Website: macys
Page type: gifting
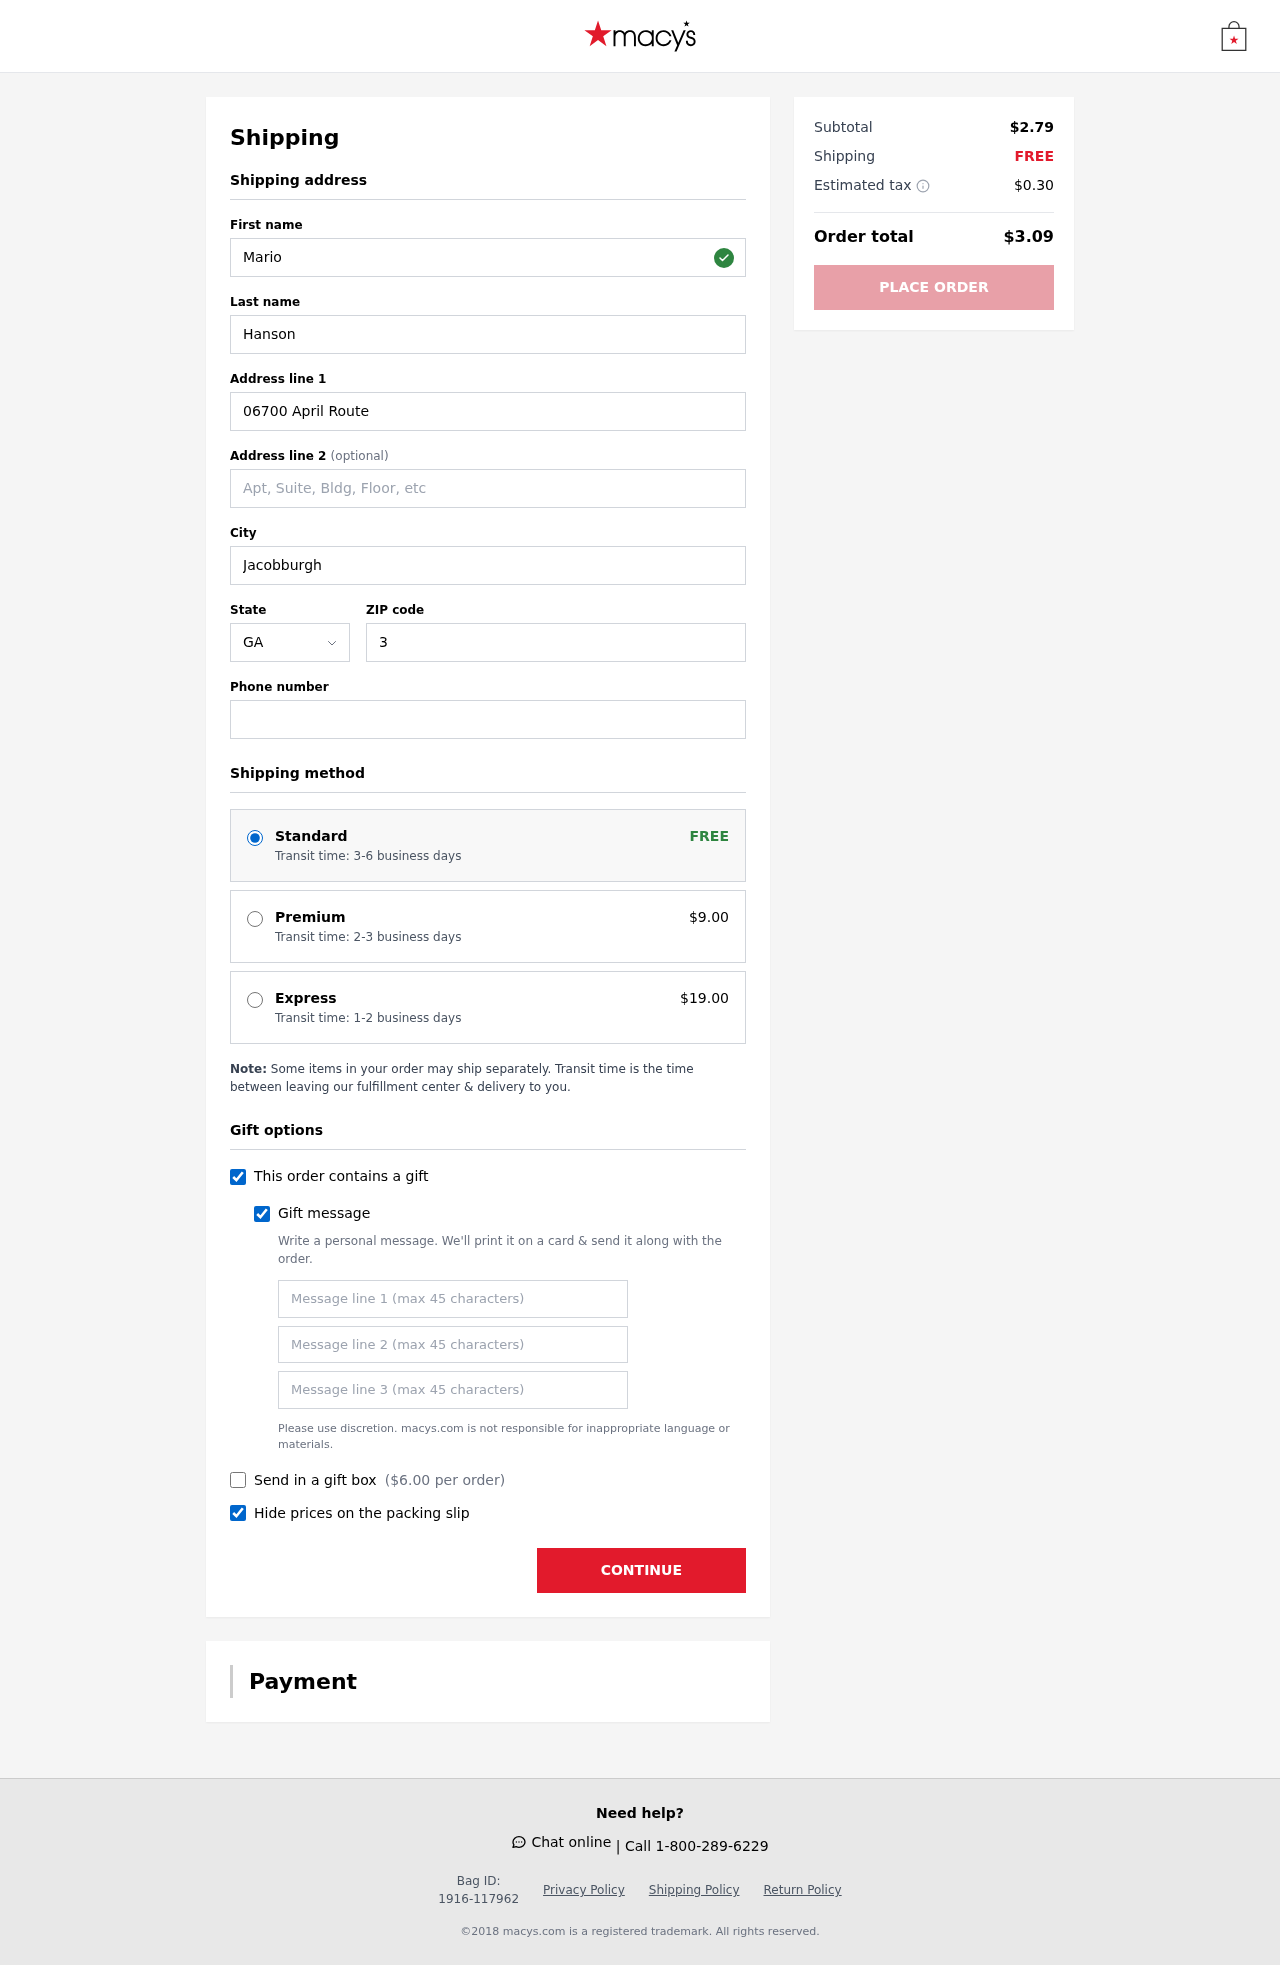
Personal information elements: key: PII_STATE_ABBR
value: GA
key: PII_FIRSTNAME
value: Mario
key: PII_LASTNAME
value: Hanson
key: PII_STREET
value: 06700 April Route
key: PII_CITY
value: Jacobburgh
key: PII_POSTCODE
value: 32743
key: PII_PHONE
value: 9003272221
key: PII_GIFT_MESSAGE
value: Hey Michael! I thought you could use a little sunshine, so I grabbed you this tropical fruit cup to brighten your day. Hope it adds a splash of sweetness to whatever you’re up to!  Mario
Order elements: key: ORDER_SHIPPING_STANDARD
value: Transit time: 3-6 business days
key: ORDER_SHIPPING_PREMIUM
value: Transit time: 2-3 business days
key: ORDER_SHIPPING_PREMIUM_PRICE
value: $9.00
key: ORDER_SHIPPING_EXPRESS
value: Transit time: 1-2 business days
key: ORDER_SHIPPING_EXPRESS_PRICE
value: $19.00
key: ORDER_GIFT_BOX_PRICE
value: $6.00
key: ORDER_SUBTOTAL
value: $2.79
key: ORDER_SHIPPING_COST
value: FREE
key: ORDER_TAX
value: $0.30
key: ORDER_TOTAL
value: $3.09